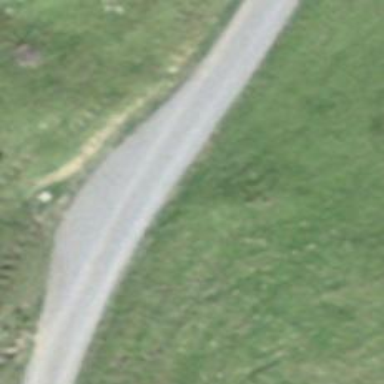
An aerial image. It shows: Passing place on the road.